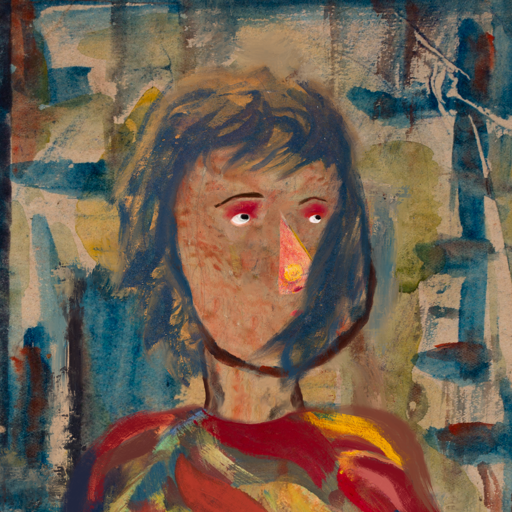
Background: Orphan, Head And Neck Side: Orphan, Face Side: Irani, Bust: Mother_And_Son_Son, Hair Side: In_The_Sun, Head Accessory: Blank, Second Necklace: Blank, Necklace: Blank, Baby: Blank